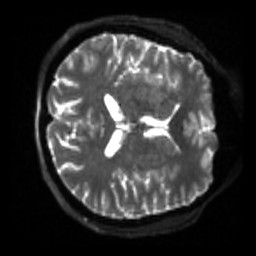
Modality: sbref
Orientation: axial
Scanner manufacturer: siemens
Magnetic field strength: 3 T
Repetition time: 4 s
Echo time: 0.0594 s